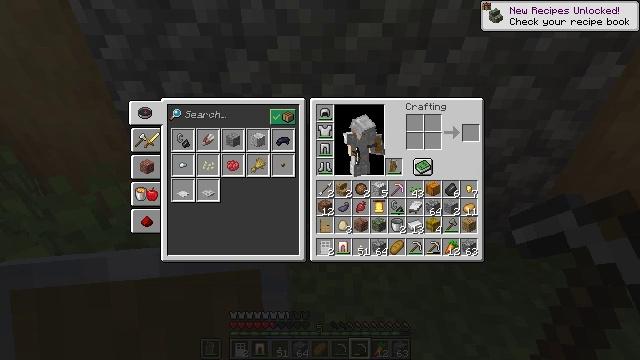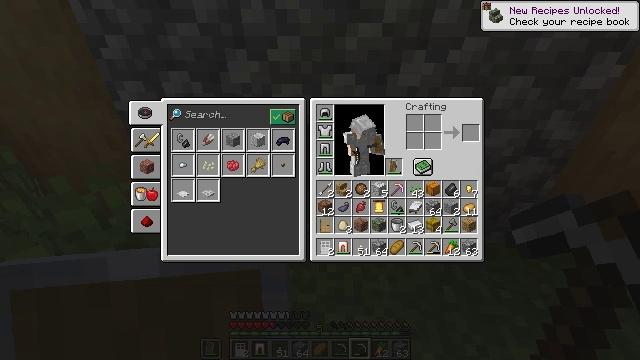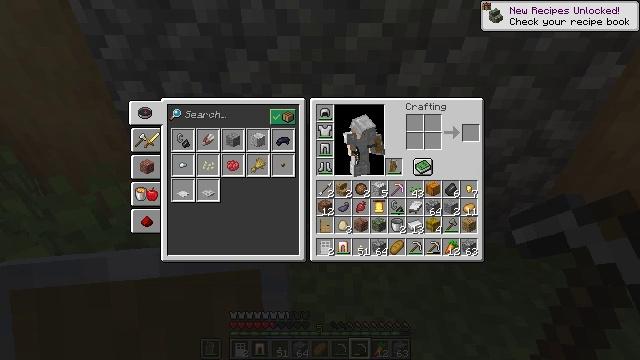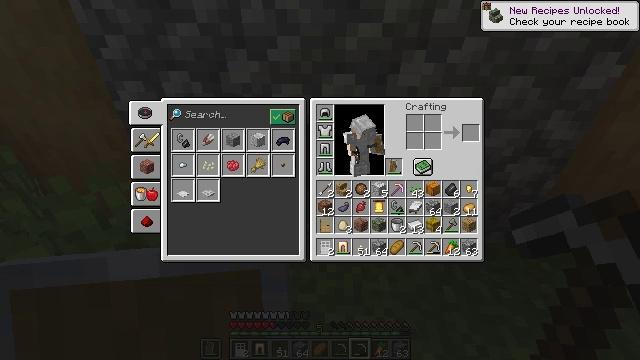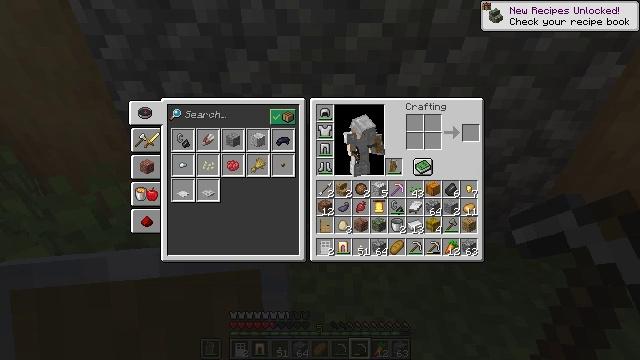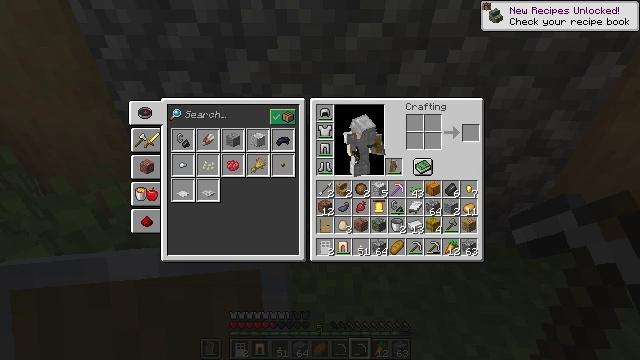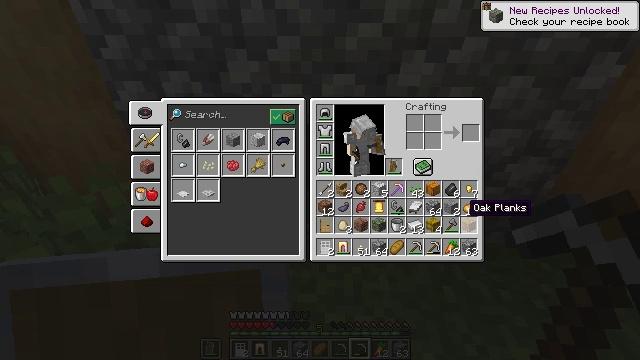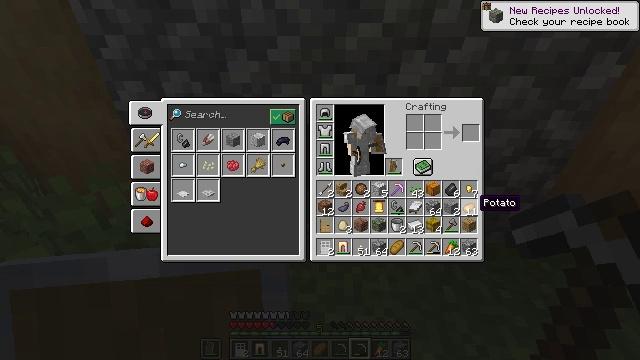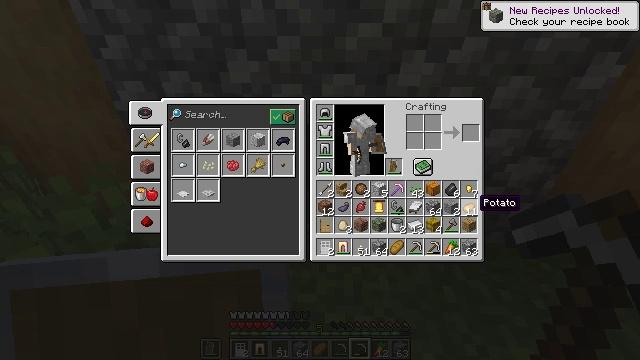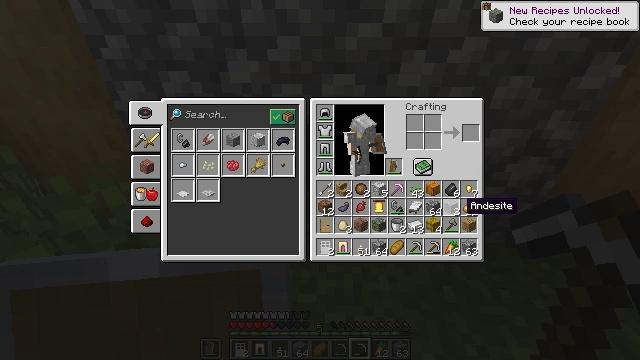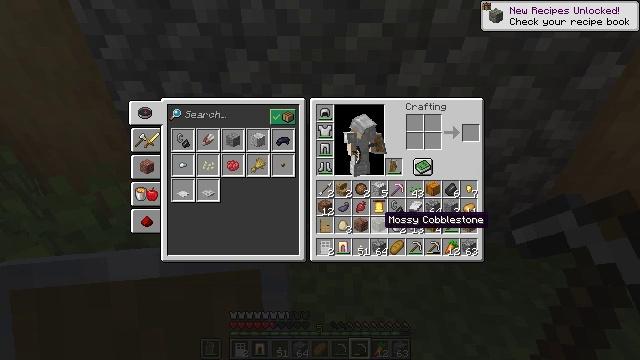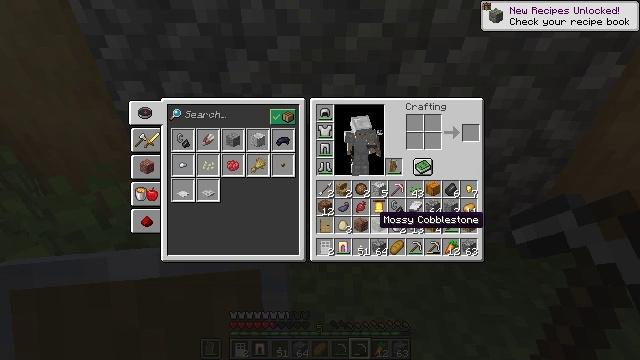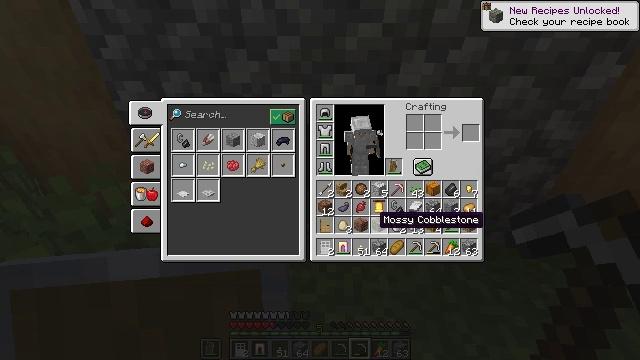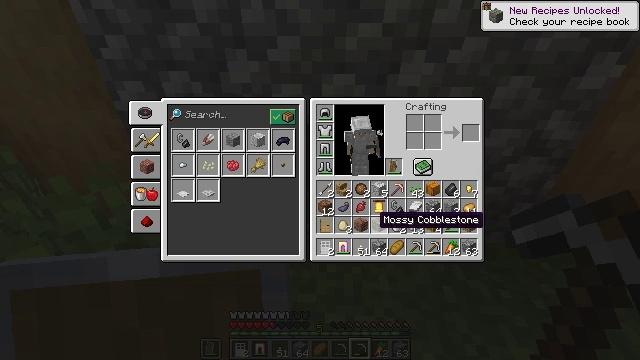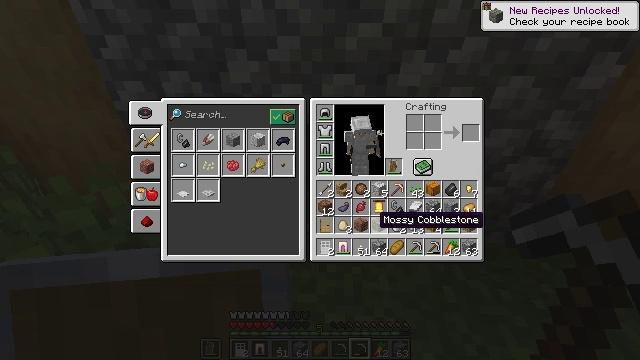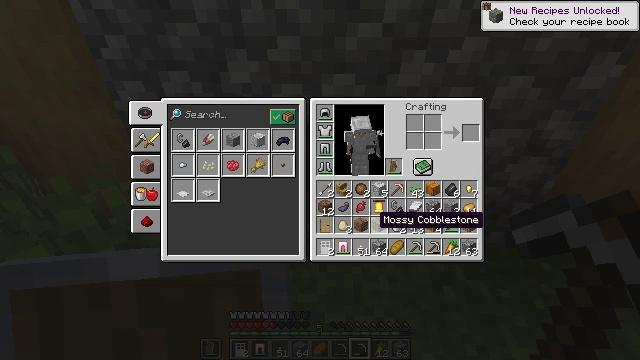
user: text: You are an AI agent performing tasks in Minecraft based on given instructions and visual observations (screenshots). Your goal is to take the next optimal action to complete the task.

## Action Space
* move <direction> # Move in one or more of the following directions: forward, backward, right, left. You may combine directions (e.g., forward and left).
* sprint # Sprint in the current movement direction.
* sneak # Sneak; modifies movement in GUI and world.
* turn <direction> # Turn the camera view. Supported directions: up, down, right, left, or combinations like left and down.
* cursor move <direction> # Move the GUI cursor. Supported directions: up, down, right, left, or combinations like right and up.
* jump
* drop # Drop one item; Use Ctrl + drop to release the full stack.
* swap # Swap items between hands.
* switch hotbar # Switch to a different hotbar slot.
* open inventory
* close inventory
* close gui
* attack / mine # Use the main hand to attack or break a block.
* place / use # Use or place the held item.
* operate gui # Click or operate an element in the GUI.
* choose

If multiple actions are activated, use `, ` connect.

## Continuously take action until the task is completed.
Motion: motion action
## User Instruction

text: Remove a mossy cobblestone from the inventory.
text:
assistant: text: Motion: no_op
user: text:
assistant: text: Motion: no_op
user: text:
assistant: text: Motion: no_op
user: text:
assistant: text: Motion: no_op
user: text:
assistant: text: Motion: no_op
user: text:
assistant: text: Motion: turn right and up
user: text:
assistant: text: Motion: turn right
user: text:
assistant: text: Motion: no_op
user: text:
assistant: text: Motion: turn left
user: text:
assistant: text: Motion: turn left and down
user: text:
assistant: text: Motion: no_op
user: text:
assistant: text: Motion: no_op
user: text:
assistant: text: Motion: no_op
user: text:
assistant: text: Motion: no_op
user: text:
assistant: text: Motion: no_op
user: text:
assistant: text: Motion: no_op
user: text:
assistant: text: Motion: no_op
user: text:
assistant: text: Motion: no_op
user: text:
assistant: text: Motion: no_op
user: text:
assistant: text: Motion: no_op
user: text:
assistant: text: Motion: no_op
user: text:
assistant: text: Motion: no_op
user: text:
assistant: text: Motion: no_op
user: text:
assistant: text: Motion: no_op
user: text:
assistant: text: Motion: no_op
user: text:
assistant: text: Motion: no_op
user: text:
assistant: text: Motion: no_op
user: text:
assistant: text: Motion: no_op
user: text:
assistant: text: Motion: no_op
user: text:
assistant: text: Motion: no_op